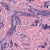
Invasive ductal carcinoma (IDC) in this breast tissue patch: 1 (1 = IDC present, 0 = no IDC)